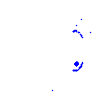
Particle: kaon